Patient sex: M
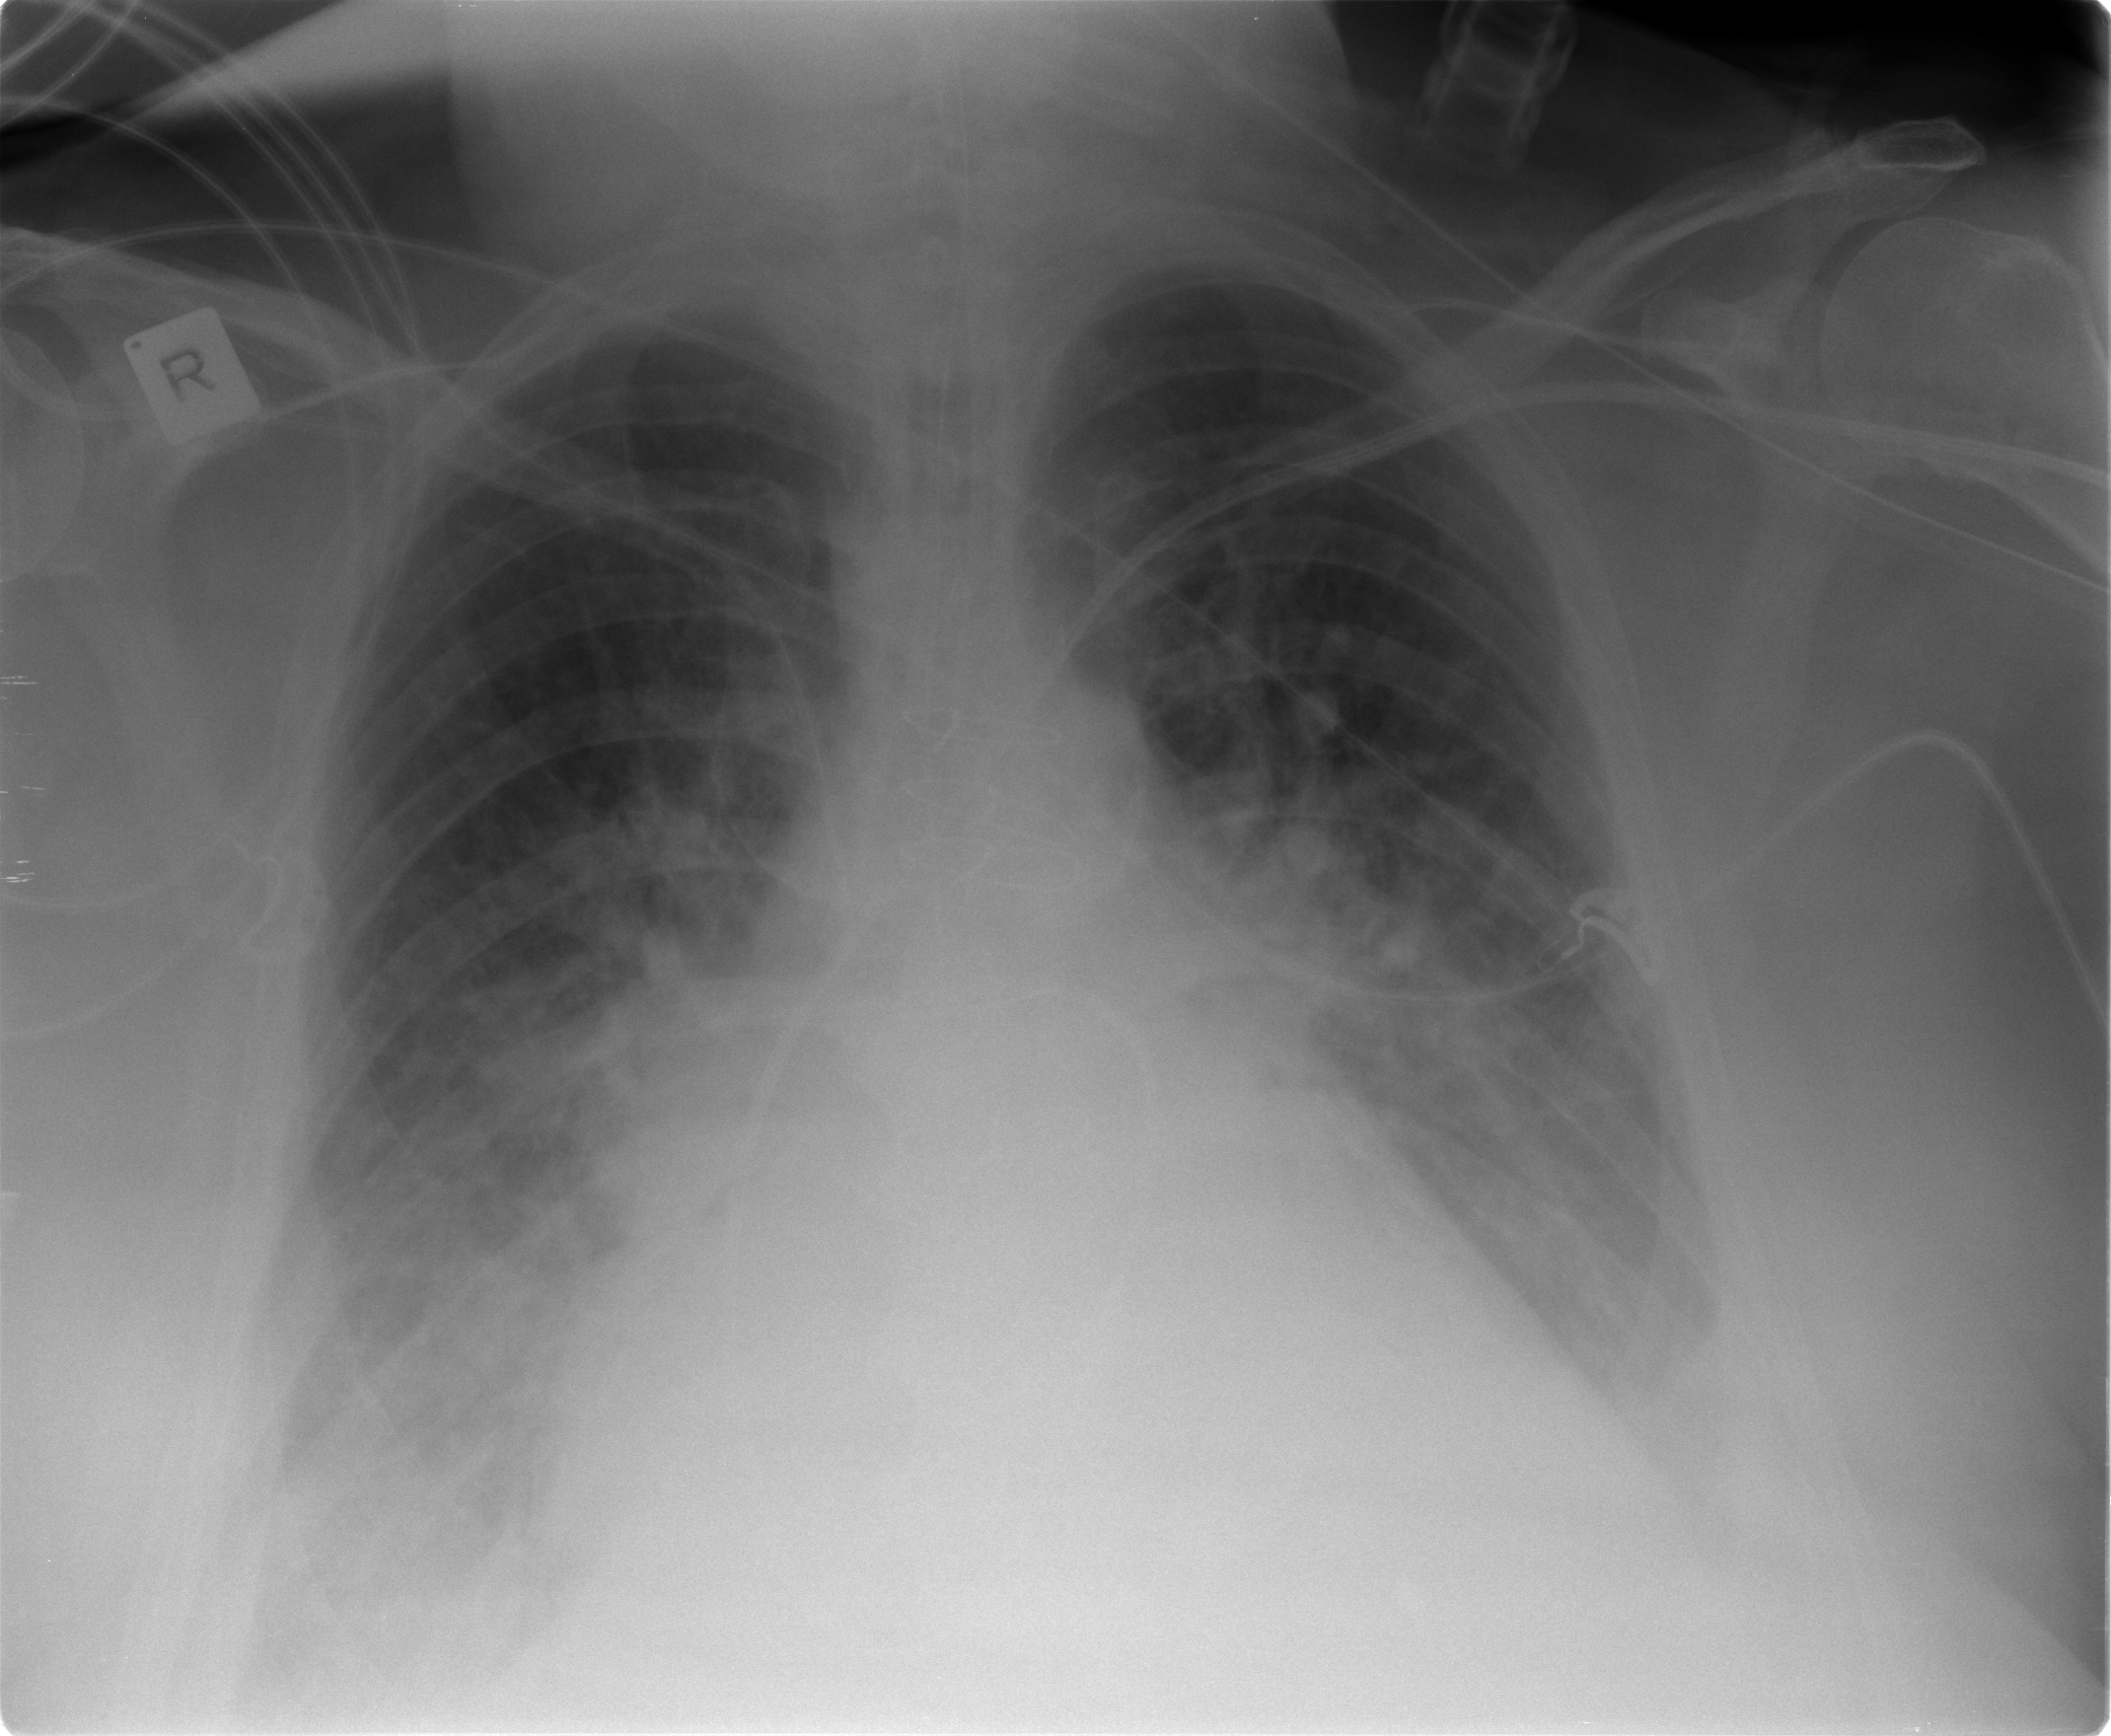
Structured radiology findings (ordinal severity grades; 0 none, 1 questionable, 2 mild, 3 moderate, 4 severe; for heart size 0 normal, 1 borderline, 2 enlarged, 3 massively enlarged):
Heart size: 2
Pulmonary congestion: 3
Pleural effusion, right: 2
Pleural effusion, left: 2
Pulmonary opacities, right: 2
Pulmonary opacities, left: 2
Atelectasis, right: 3
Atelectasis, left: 3